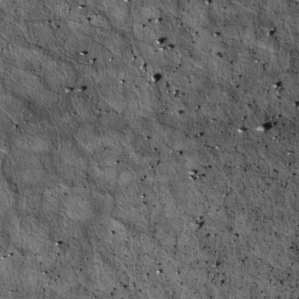
Label: non_frost